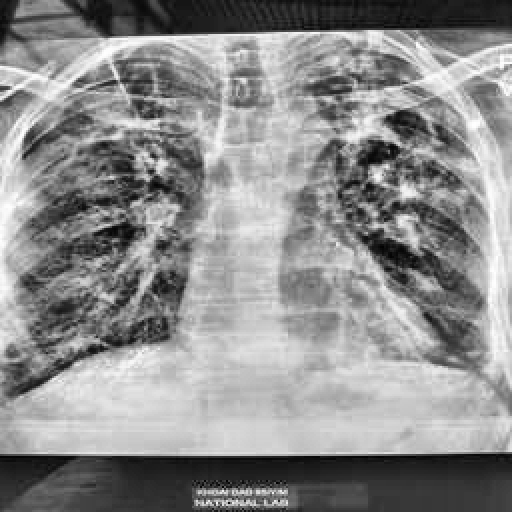
Finding: TUBERCULOSIS